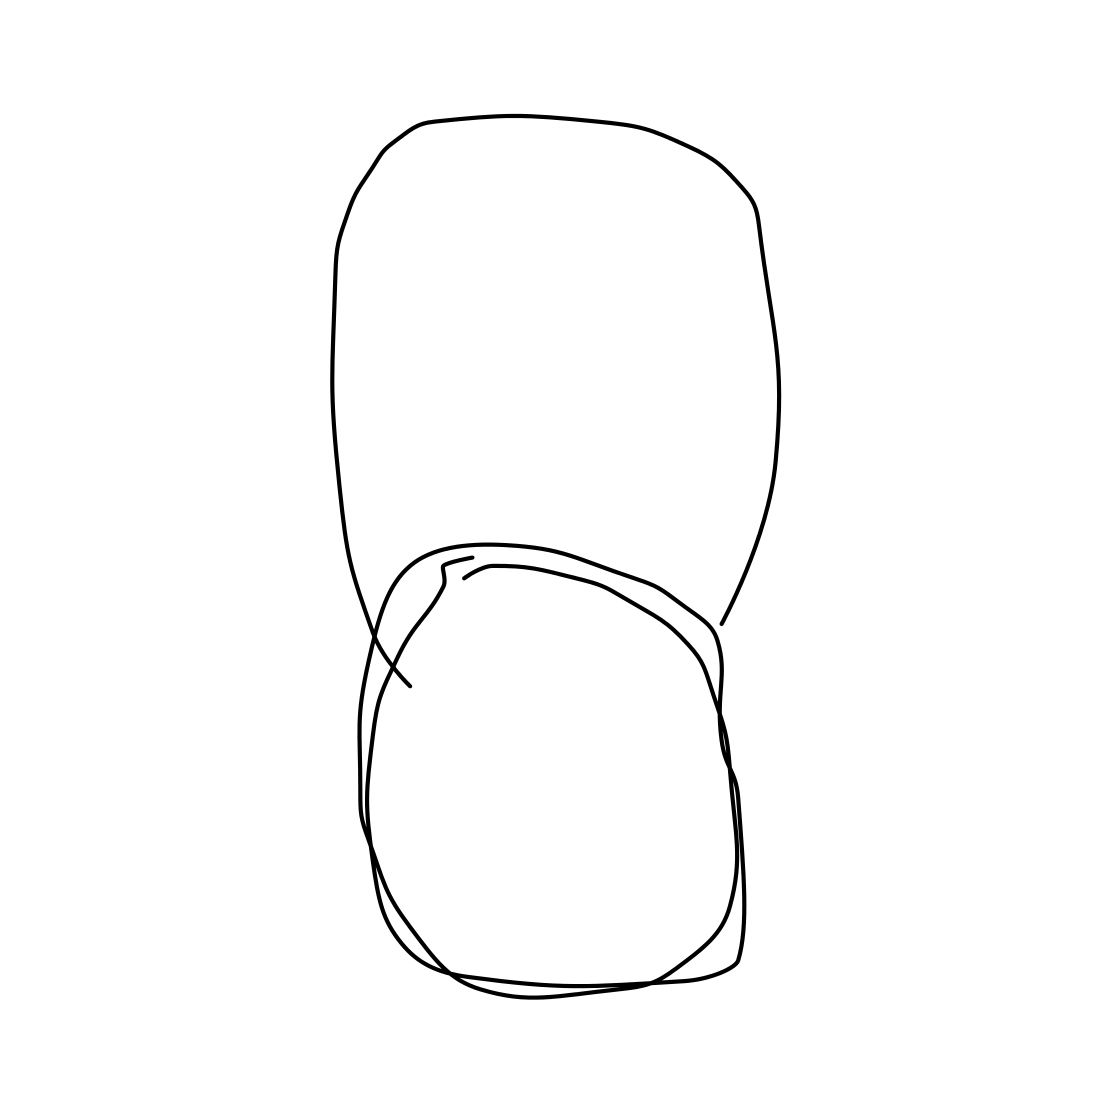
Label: toilet